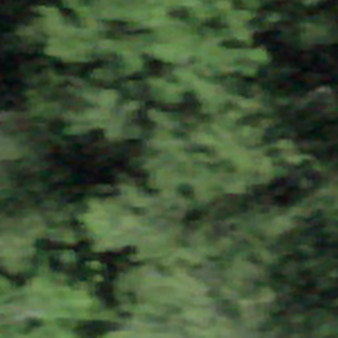
Label: other